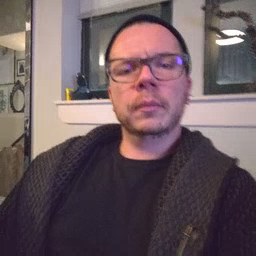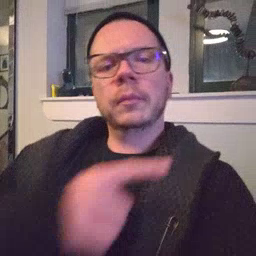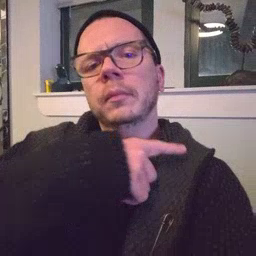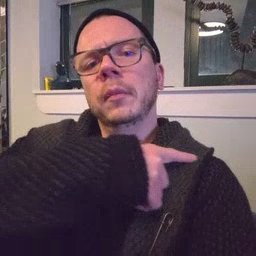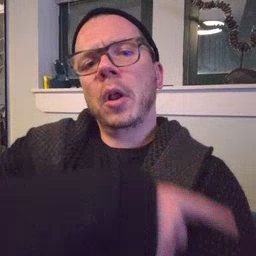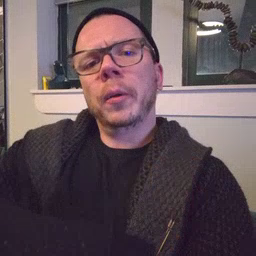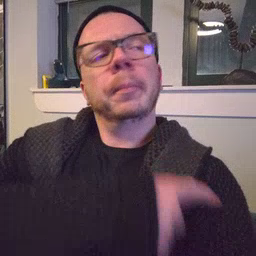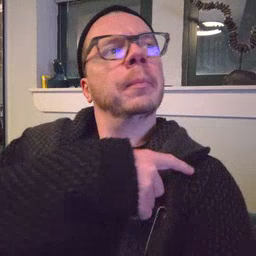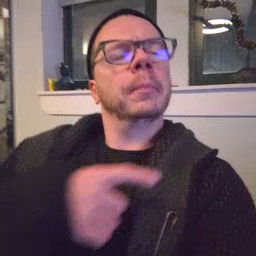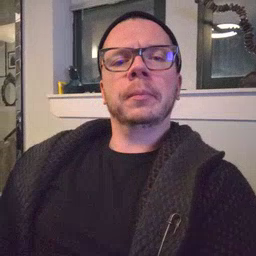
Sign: arm